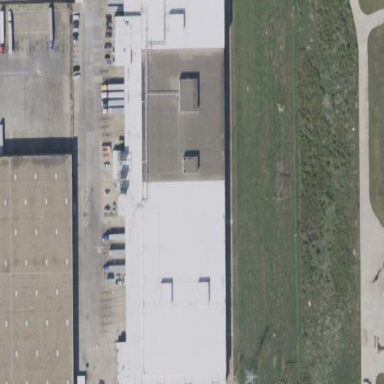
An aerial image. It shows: Commercial building used for commercial purposes.